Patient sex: M
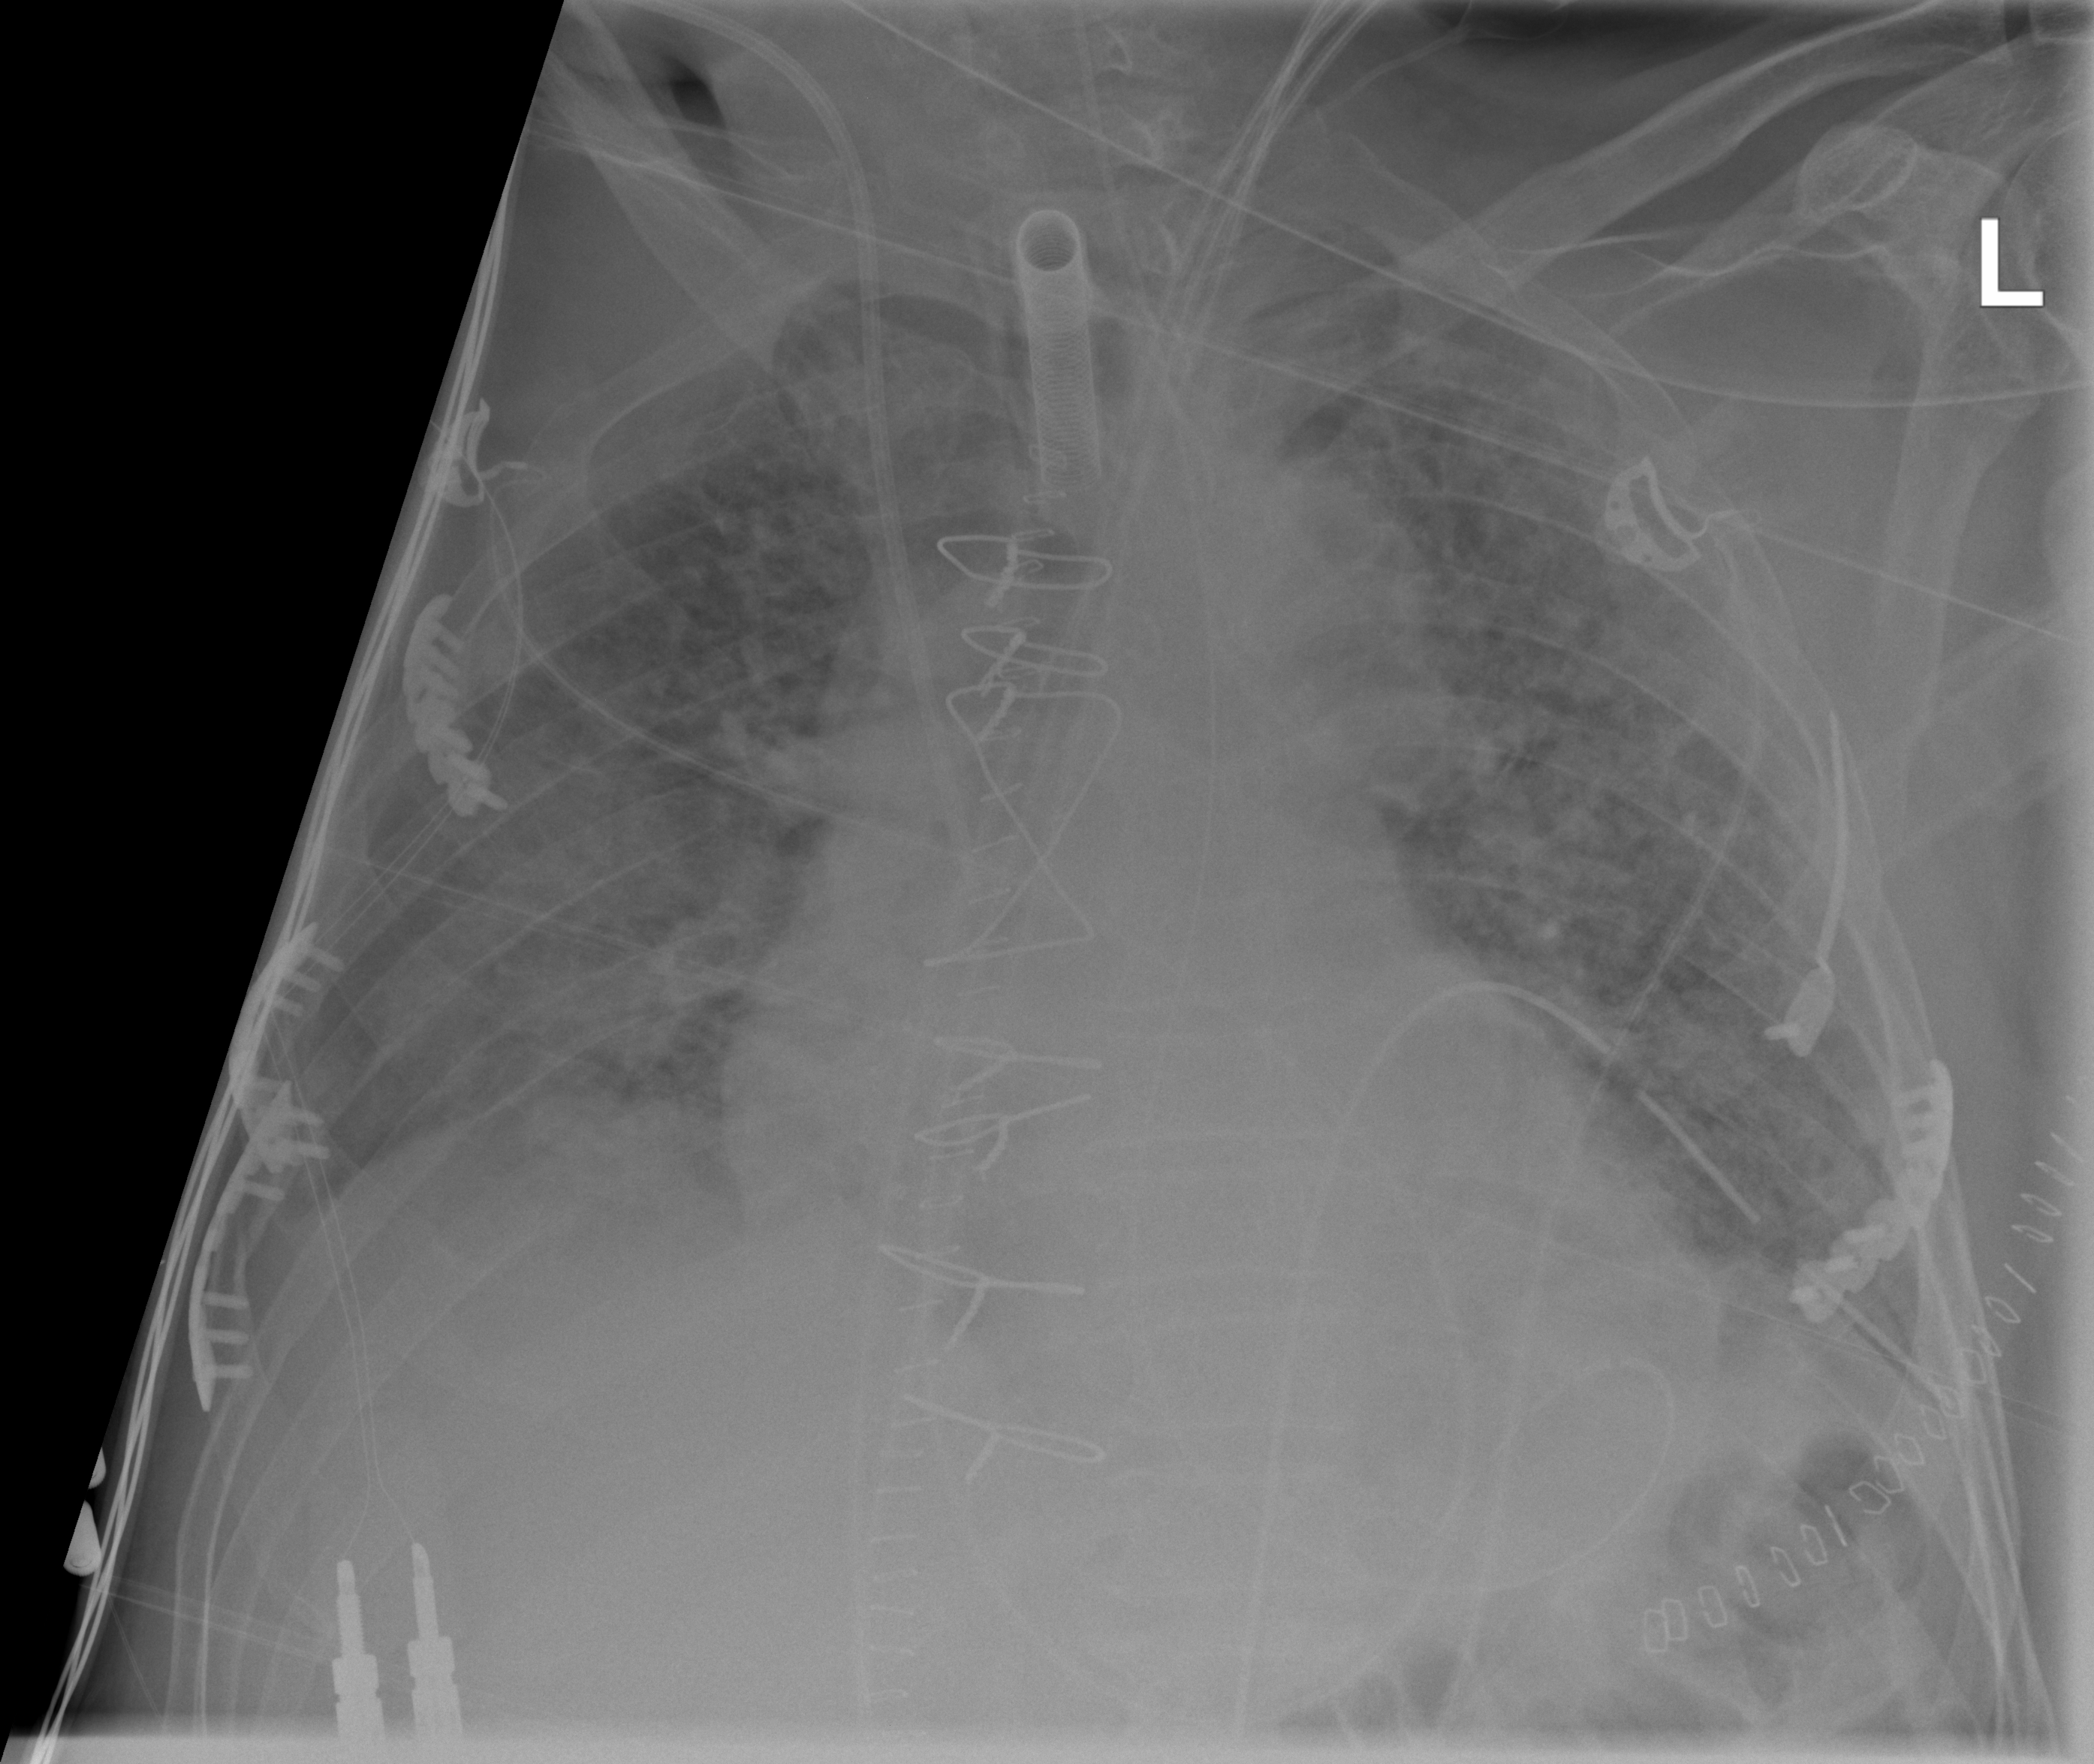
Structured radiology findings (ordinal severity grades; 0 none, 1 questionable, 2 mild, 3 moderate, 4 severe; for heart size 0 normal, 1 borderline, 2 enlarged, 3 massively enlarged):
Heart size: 2
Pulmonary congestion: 2
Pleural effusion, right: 2
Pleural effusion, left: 1
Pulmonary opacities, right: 0
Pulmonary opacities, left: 0
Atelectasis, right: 2
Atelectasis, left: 2